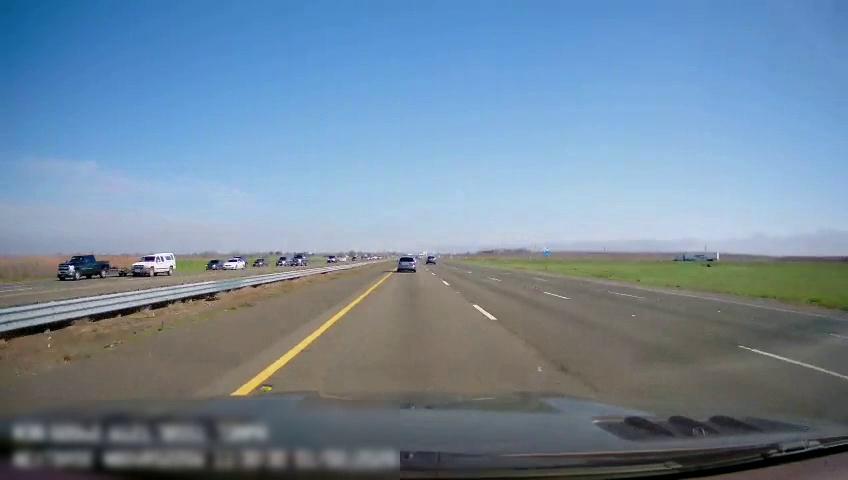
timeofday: Day
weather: Sunny
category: Drivable Space
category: Drivable Space
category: Vehicles | Truck
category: Vehicles | Van
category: Vehicles | Car
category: Vehicles | Car
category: Vehicles | Truck
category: Vehicles | Car
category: Vehicles | SUV
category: Vehicles | Car
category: Vehicles | SUV
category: Vehicles | SUV
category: Lanes | Current Lane
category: Lanes | Current Lane
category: Lanes | Alternate Lane
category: Lanes | Alternate Lane
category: Lanes | Alternate Lane
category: Lanes | Opposite Lane
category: Lanes | Opposite Lane